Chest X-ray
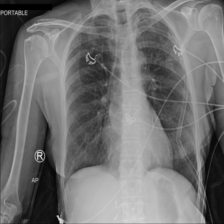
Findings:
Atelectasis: negative
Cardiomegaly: negative
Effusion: negative
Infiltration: negative
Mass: negative
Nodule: negative
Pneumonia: negative
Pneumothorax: negative
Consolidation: negative
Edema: negative
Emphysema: negative
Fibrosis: negative
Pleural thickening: negative
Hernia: negative